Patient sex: M
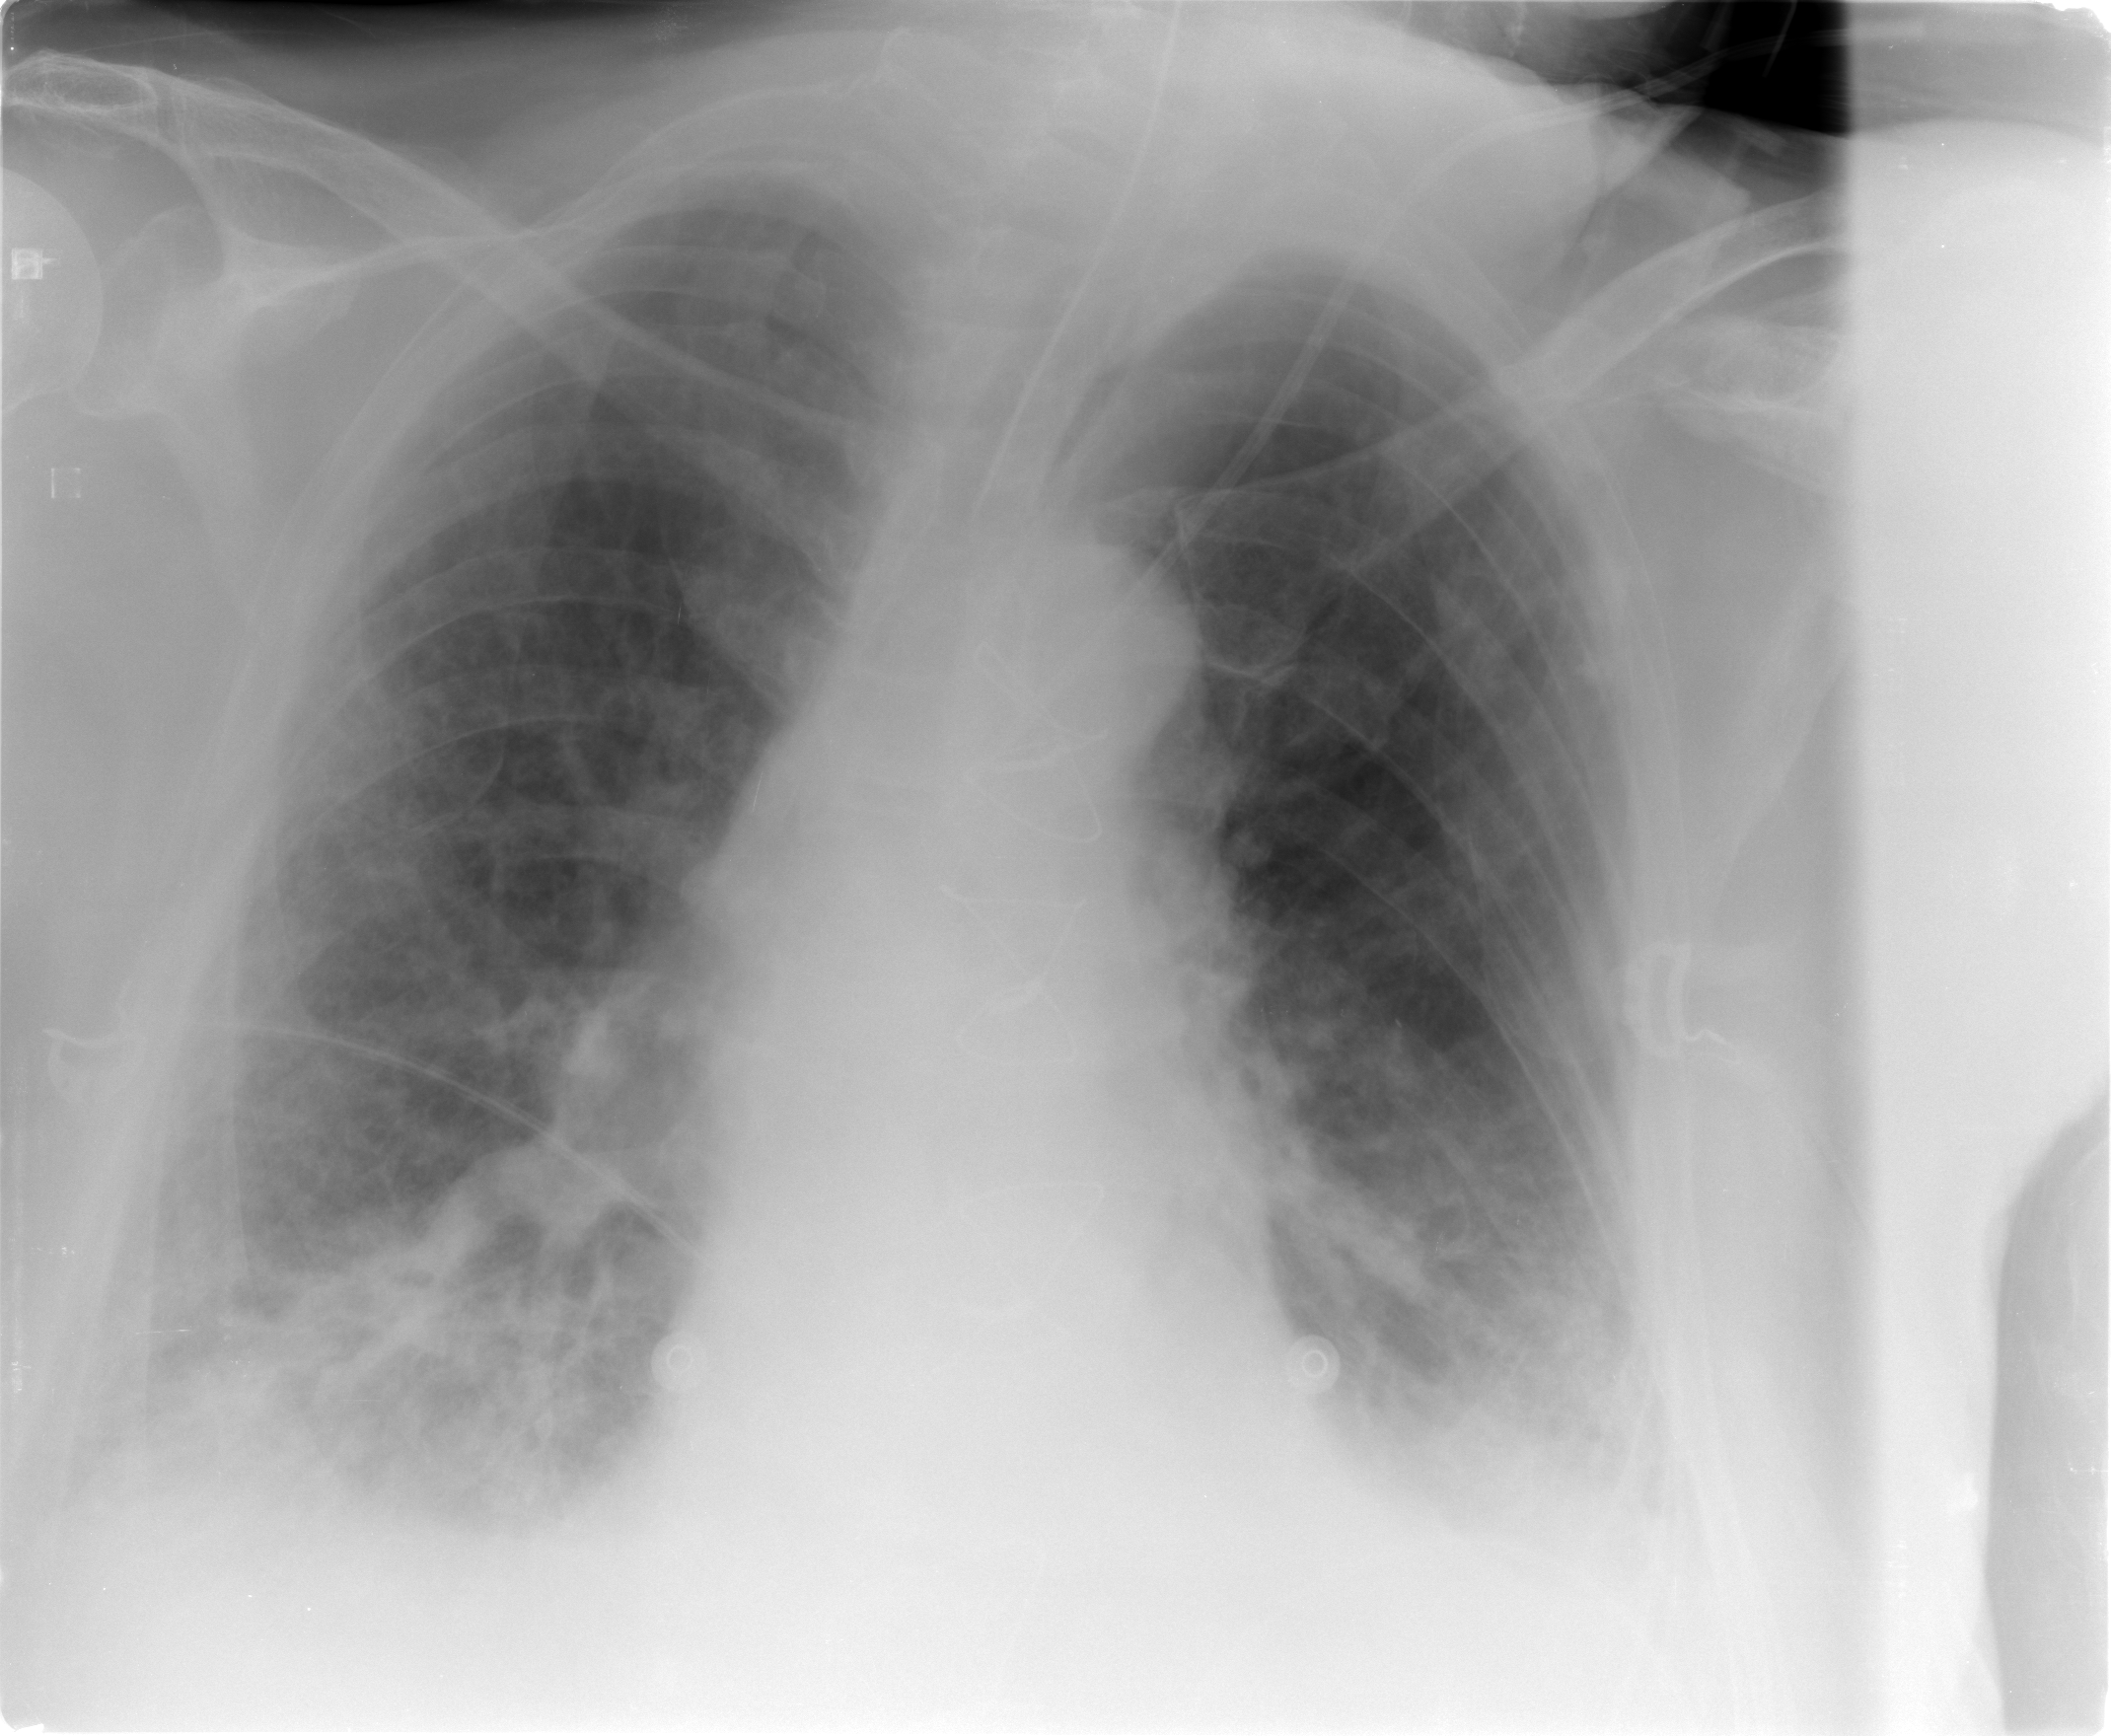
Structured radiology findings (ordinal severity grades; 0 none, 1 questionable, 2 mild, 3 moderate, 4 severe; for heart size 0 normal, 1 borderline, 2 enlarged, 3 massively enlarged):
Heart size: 2
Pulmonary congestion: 2
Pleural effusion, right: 2
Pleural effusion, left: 2
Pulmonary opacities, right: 2
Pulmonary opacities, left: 2
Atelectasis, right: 2
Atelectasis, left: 3